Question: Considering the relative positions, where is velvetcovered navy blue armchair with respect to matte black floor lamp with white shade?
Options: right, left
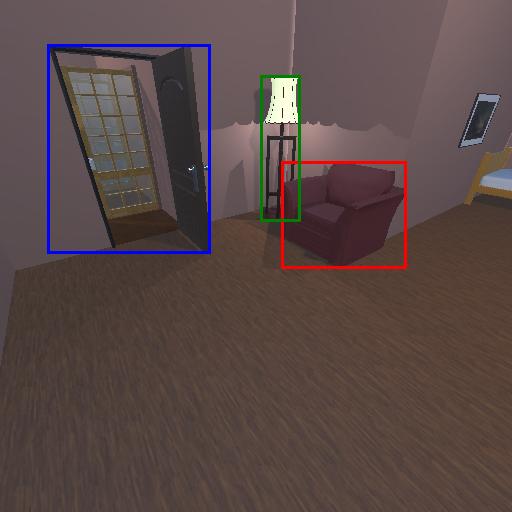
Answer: right